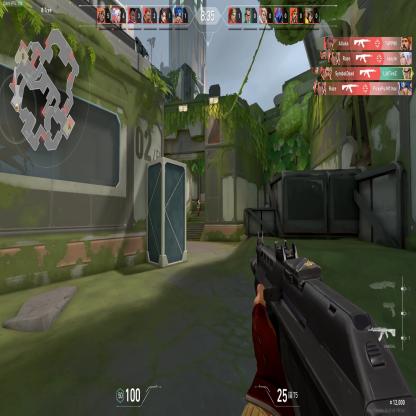
Label: enemy